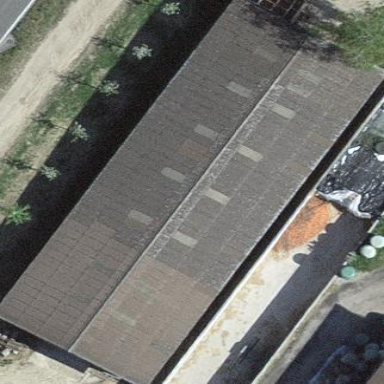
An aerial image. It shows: Group of garages.